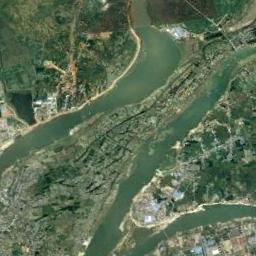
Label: river